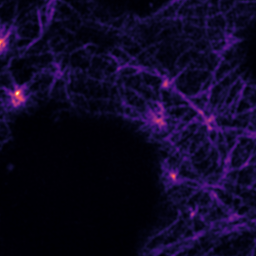
Label: Super-resolution F-actin image